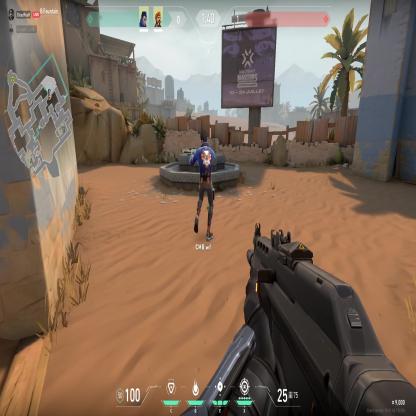
Label: teammate